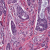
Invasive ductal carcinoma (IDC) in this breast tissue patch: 1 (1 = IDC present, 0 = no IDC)